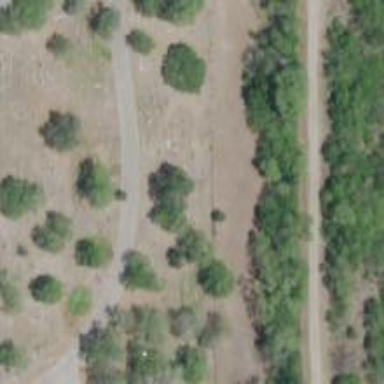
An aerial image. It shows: Memorial site with historic significance.